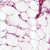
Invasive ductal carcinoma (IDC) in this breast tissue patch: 0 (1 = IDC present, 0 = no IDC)